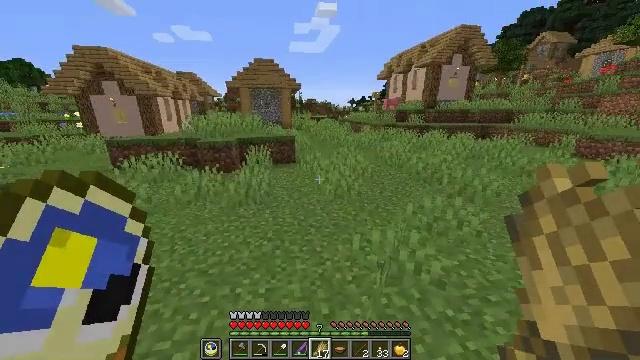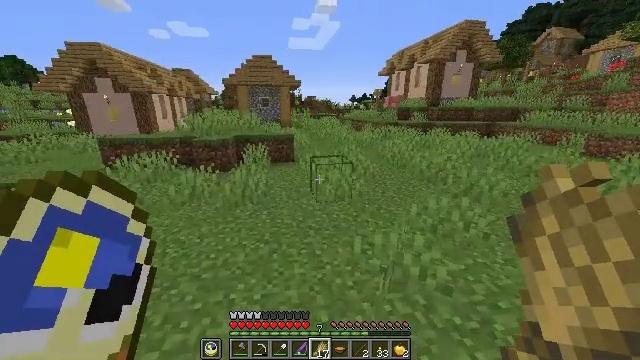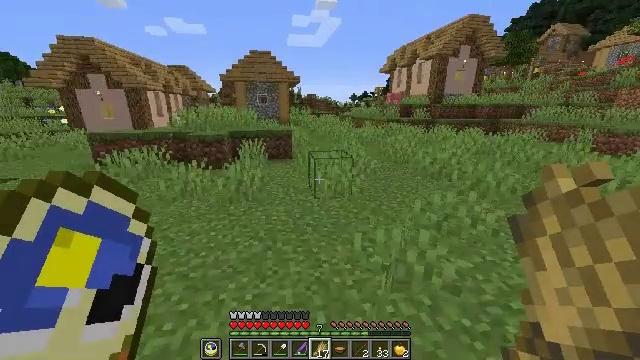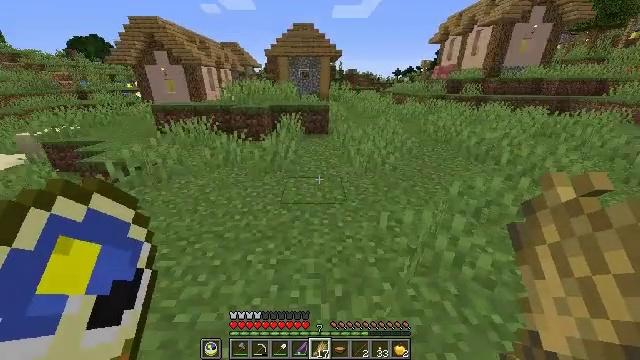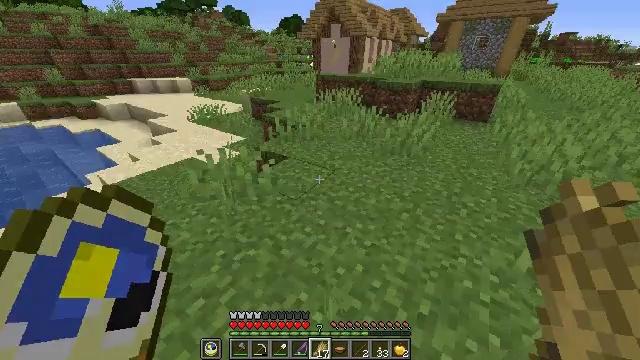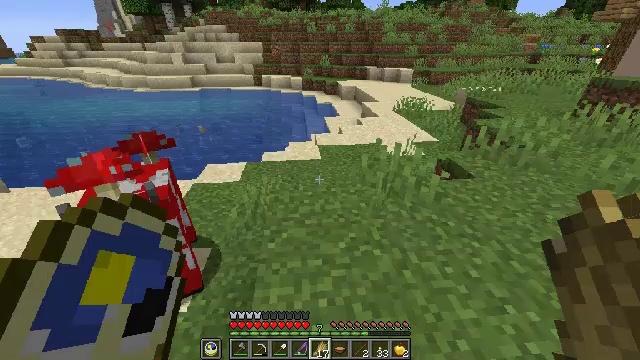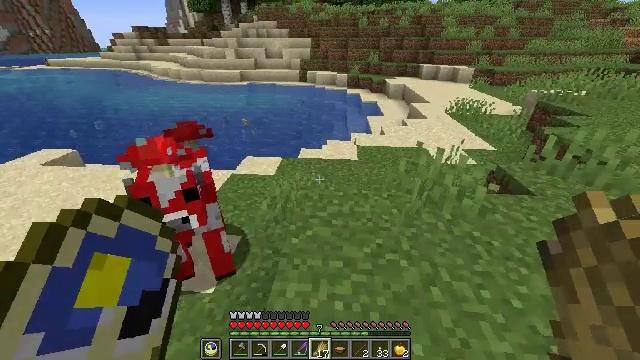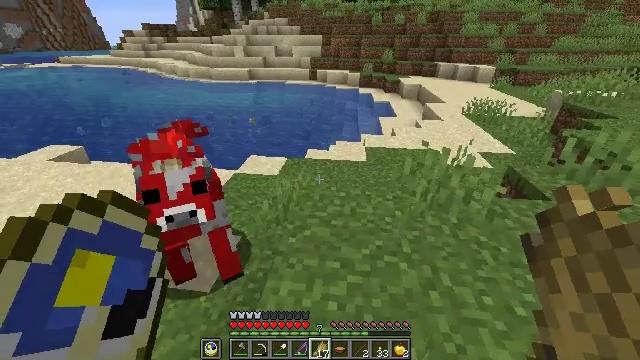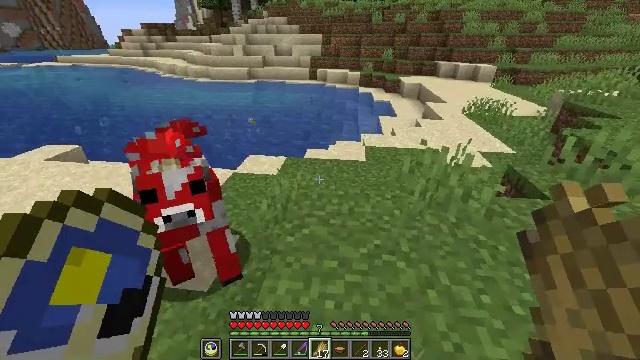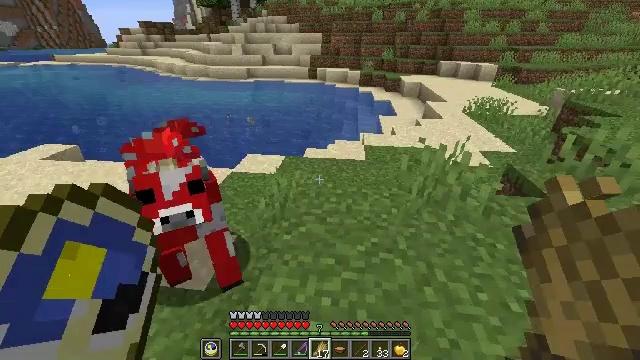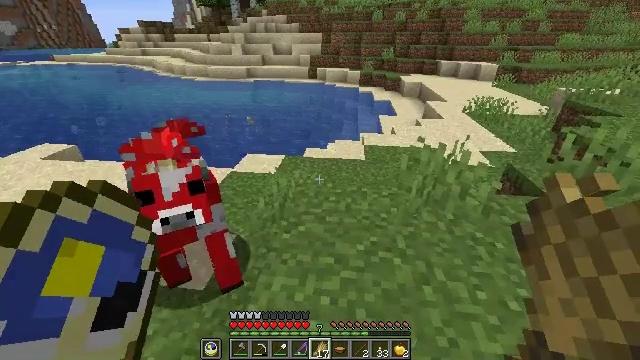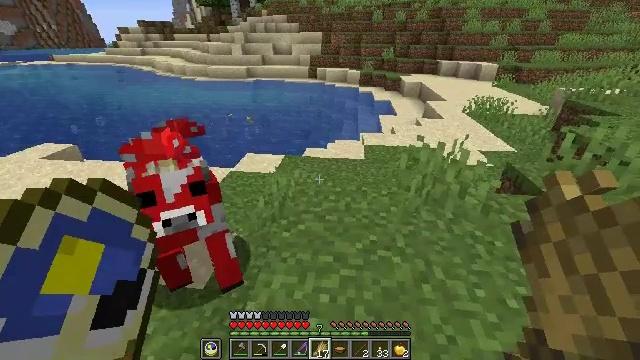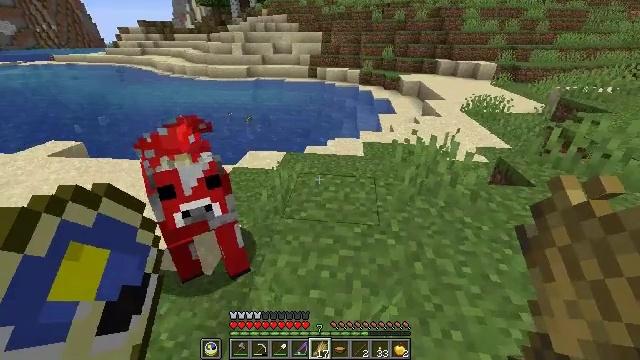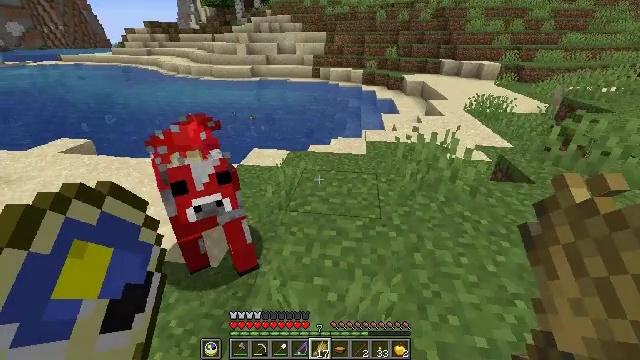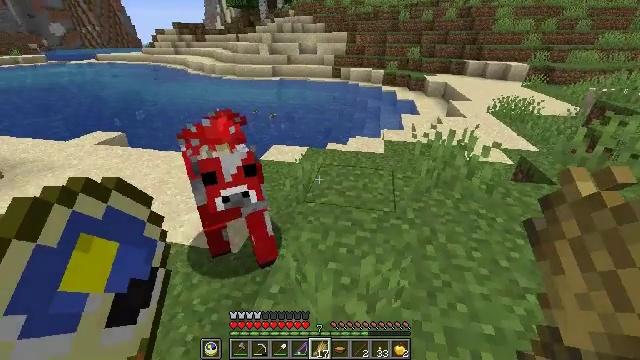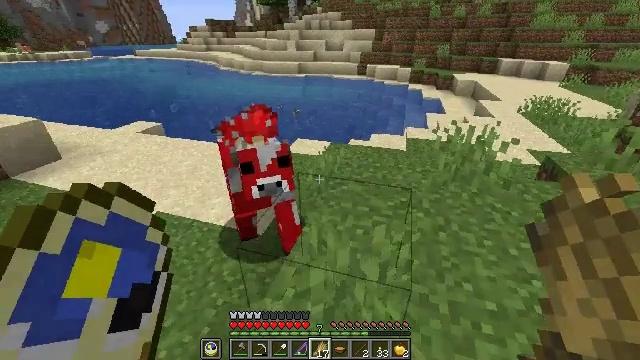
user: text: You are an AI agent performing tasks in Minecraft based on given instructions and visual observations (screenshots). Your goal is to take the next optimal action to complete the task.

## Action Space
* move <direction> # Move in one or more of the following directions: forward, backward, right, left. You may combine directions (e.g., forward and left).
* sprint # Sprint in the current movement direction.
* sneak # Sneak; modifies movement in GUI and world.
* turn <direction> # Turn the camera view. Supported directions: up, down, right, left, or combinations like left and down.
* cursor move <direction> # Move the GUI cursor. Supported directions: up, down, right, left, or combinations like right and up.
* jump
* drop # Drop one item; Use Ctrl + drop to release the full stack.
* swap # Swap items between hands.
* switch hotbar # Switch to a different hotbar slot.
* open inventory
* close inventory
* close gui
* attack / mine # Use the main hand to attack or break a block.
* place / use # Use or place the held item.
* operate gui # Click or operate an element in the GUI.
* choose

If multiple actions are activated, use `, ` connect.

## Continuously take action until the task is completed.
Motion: motion action
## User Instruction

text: Collect the oak door by breaking it.
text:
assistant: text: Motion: move forward and move right, sprint
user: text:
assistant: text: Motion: move forward and move right, sprint
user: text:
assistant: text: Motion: move forward and move right, turn left and down
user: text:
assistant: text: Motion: move right, turn left and down
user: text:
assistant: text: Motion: move right, turn left
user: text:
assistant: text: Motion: turn left
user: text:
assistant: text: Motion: turn left
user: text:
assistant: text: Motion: no_op
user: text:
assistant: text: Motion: no_op
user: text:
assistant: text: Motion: no_op
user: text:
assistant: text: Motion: move back
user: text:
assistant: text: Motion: move back
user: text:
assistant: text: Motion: move back
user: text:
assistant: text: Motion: move back, turn left
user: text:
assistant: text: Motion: move back, turn left
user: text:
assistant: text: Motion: move back, turn left
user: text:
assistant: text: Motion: move back and move right
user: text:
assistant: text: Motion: move right, turn right and up
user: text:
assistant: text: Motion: move right, turn right and up
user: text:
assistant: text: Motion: move right, turn right and up
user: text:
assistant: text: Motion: move right, turn right and up
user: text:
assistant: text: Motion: move right, turn right
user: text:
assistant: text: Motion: move right, turn right
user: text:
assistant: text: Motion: move right, turn right
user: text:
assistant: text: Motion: move right, turn right
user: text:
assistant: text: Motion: move forward and move right, turn right
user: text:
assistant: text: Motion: move forward and move right, turn right
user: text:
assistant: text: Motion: move forward and move right, turn right
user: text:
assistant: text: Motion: move forward and move right, turn right
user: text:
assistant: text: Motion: move forward and move right